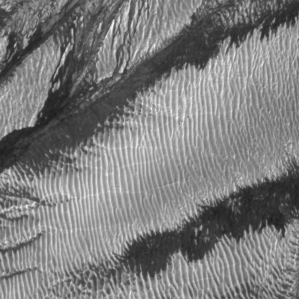
Label: frost